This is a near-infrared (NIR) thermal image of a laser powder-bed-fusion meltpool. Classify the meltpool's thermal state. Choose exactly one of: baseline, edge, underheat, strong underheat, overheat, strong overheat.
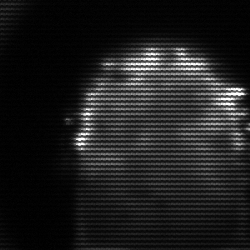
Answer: baseline